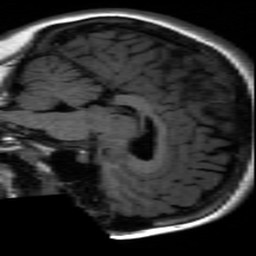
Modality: inplaneT1
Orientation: sagittal
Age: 19
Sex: female
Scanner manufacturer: ge
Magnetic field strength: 3 T
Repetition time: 2.504 s
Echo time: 0.02513 s